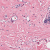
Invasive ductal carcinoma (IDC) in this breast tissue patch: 0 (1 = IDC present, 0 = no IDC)